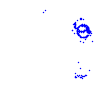
Particle: pion